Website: bh-photo
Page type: account-selection
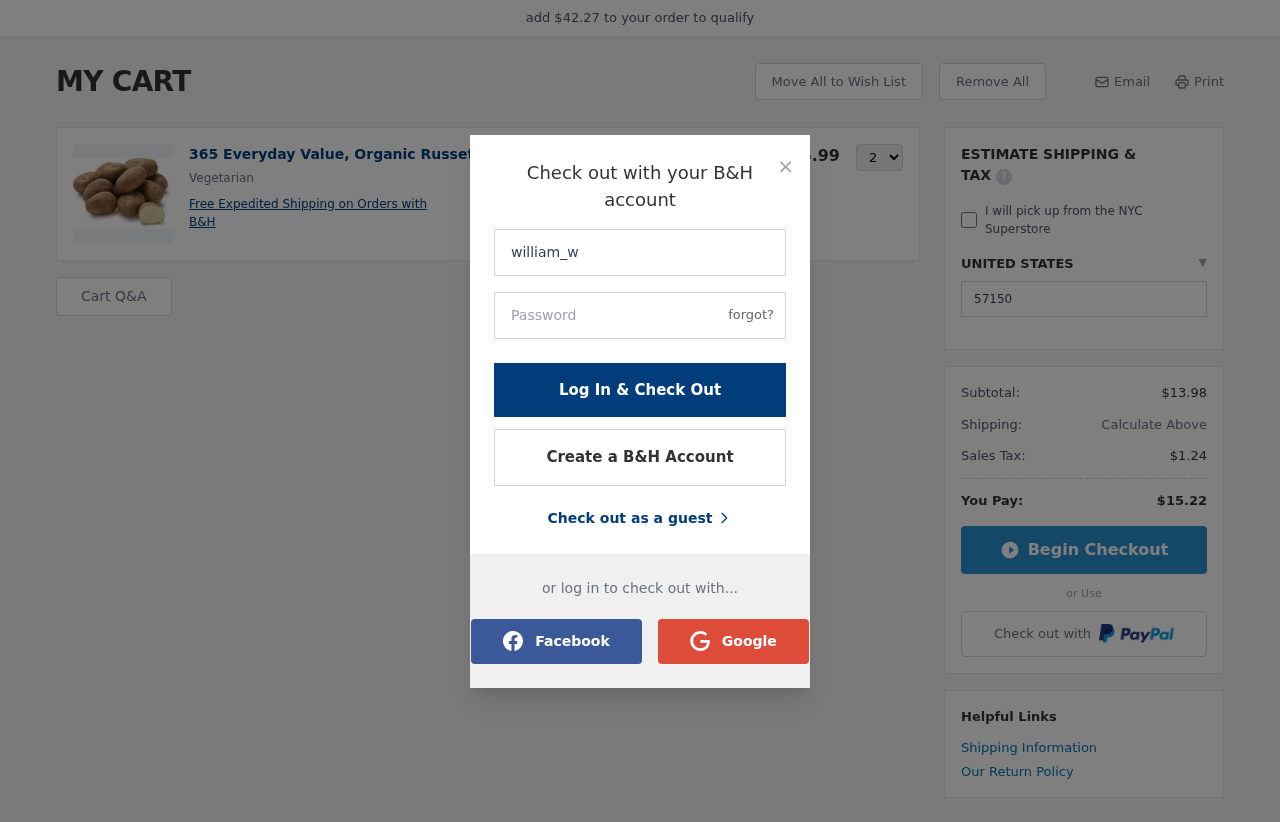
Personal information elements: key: PII_COUNTRY
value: UNITED STATES
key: PII_LOGIN_USERNAME
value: william_williams
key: PII_POSTCODE
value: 57150
Product elements: key: PRODUCT1_DESC
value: Vegetarian
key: PRODUCT1_NAME
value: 365 Everyday Value, Organic Russet Potatoes, 5 lb Bag
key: PRODUCT1_PRICE
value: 6.99
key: PRODUCT1_QUANTITY
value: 2
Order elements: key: ORDER_SUBTOTAL
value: $13.98
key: ORDER_TAX
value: $1.24
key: ORDER_TOTAL
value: $15.22
Other elements: key: AMOUNT_TO_QUALIFY
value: $42.27